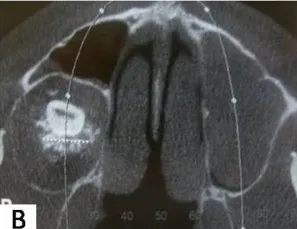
Axial. Computed tomography images.
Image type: radiology (ct)